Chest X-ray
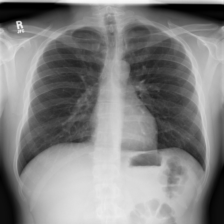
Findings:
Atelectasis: negative
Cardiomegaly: negative
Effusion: negative
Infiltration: negative
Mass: negative
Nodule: negative
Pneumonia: negative
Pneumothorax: negative
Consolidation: negative
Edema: negative
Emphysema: negative
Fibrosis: negative
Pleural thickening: negative
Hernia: negative